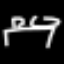
Label: bed